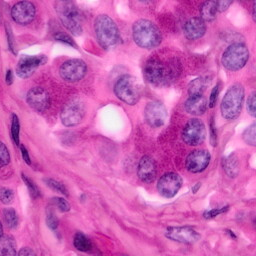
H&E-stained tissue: Pancreatic